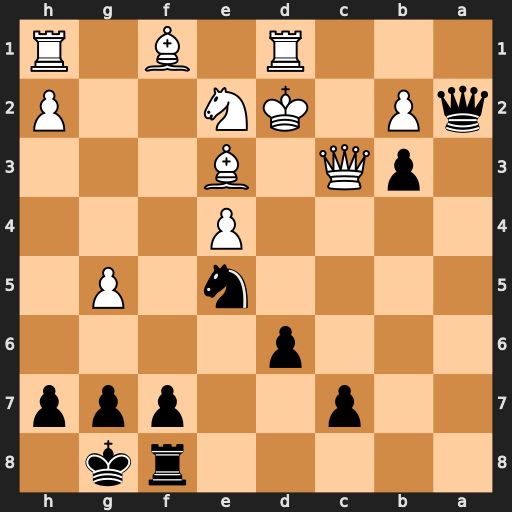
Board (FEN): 5rk1/2p2ppp/3p4/4n1P1/4P3/1pQ1B3/qP1KN2P/3R1B1R
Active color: b
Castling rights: -
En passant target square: -
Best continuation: Nf3+ Kd3 Qa6+ Qc4 Ne5+